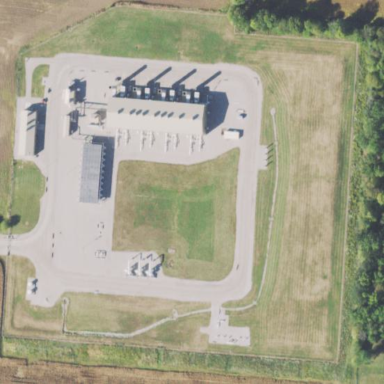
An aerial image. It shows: Pumping station.